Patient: sex M, age 63
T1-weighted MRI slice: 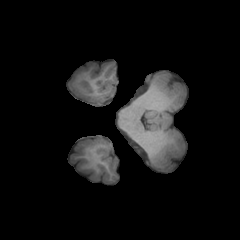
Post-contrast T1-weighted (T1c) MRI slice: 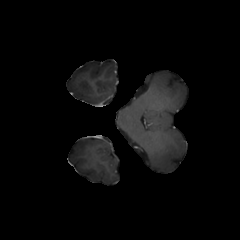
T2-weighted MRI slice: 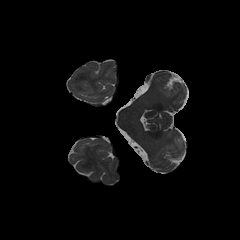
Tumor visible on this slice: no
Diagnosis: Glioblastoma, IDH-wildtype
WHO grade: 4